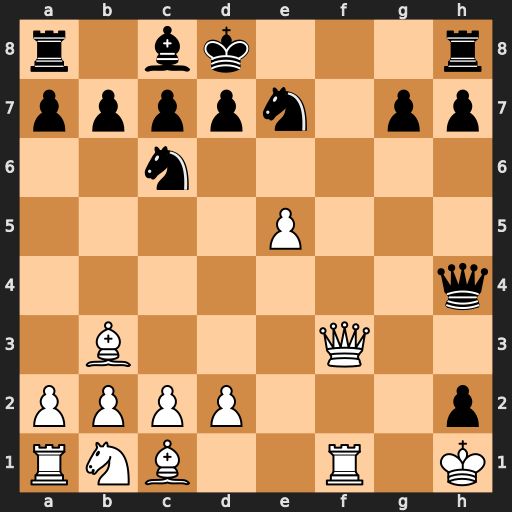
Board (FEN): r1bk3r/ppppn1pp/2n5/4P3/7q/1B3Q2/PPPP3p/RNB2R1K
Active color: w
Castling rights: -
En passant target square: -
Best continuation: Qf8+ Rxf8 Rxf8#